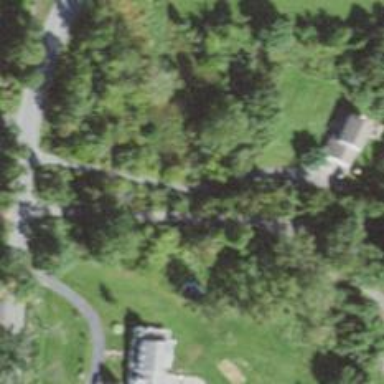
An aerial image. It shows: Residential driveway serving as service road.